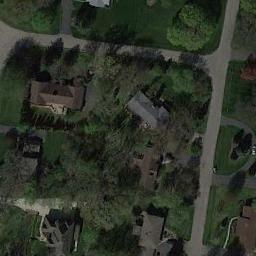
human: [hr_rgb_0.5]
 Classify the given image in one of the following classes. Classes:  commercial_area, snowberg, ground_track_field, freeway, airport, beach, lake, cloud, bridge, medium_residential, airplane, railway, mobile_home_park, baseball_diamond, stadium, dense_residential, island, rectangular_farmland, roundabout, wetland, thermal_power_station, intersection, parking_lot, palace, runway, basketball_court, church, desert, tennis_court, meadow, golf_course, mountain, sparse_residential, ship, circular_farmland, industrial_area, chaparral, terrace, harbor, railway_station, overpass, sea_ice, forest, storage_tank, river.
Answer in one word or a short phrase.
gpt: medium_residential